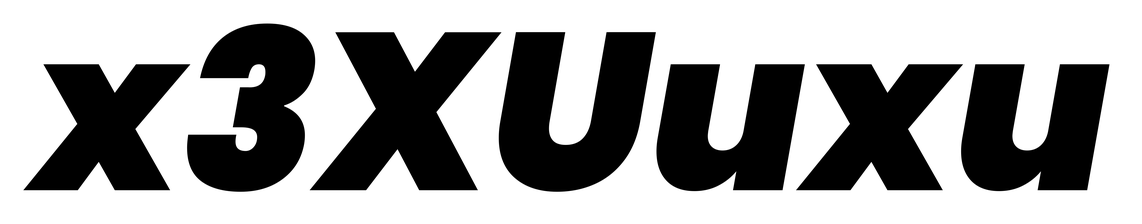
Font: Poppins-BlackItalic